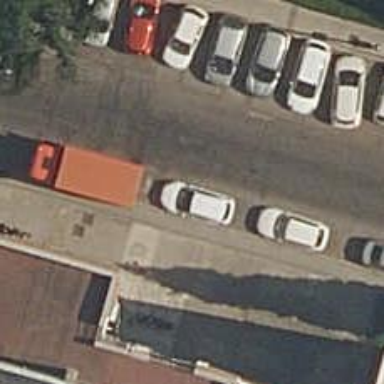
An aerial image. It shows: Recycling container at amenity designated for recycling.